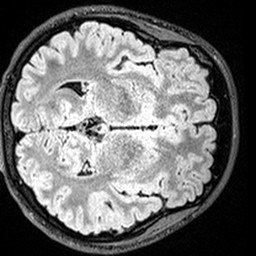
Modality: FLAIR
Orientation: axial
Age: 21
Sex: female
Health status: healthy
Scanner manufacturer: siemens
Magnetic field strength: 3 T
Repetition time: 5 s
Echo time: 0.388 s